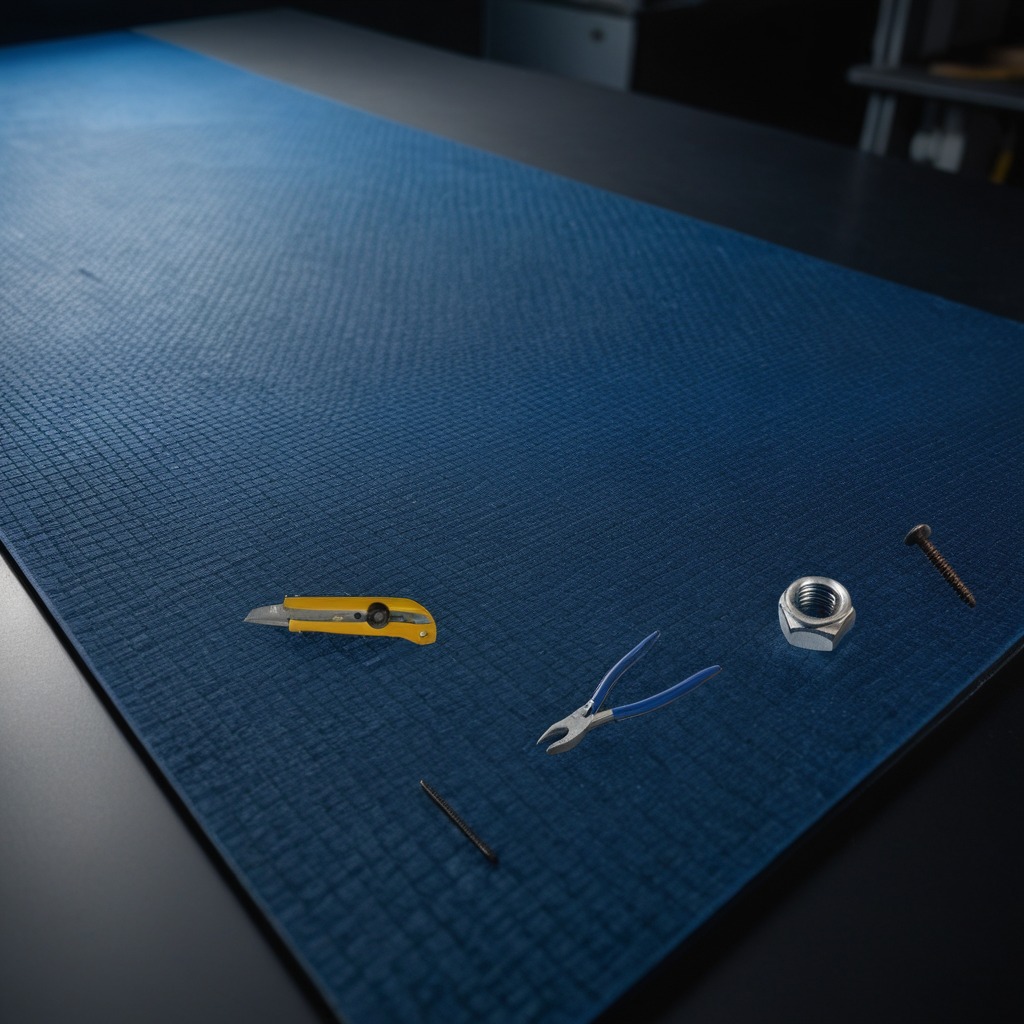
A utility knife, a metal machine screw, pliers, a coiled metal spring, and a metal nut are lying on a clean granite tabletop covered with a blue rubber mat inside a workshop at night dim ambient light soft shadows worn but beneath the mat